Aerial crown-view tile of a tropical tree (Barro Colorado Island, Panama), acquired 20250915:
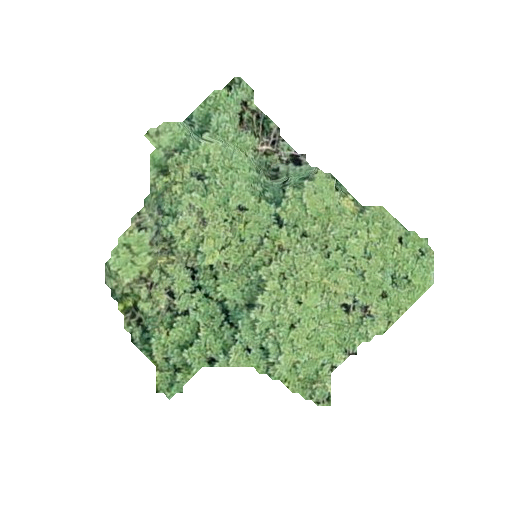
Species: Tabebuia rosea
GBIF accepted scientific name: Tabebuia rosea
Crown area: 90.455 m²